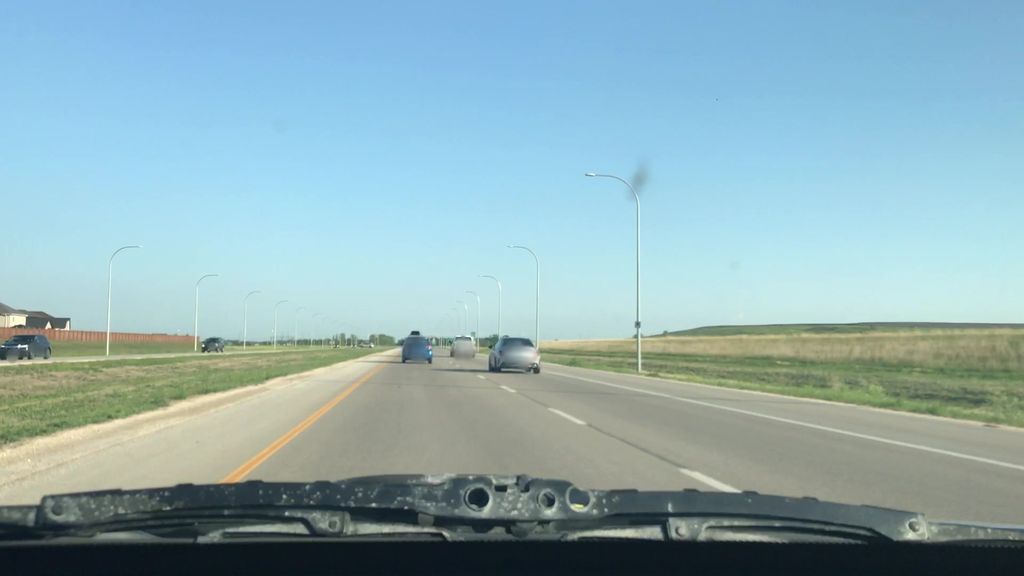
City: winnipeg